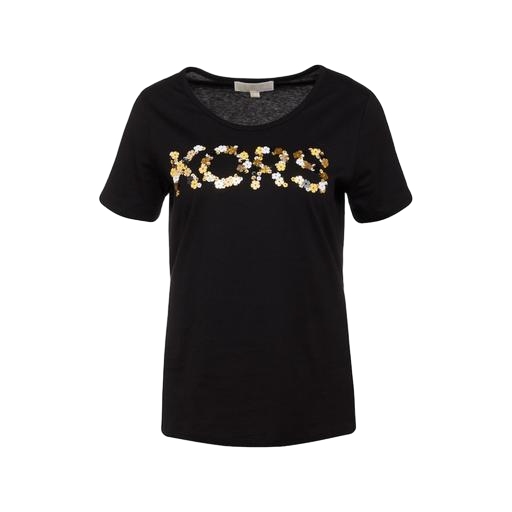
v-neck and gold print, black iris graphic t-shirt only macy, black floral logo t-shirt, white background